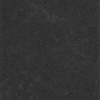
Label: dusty